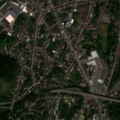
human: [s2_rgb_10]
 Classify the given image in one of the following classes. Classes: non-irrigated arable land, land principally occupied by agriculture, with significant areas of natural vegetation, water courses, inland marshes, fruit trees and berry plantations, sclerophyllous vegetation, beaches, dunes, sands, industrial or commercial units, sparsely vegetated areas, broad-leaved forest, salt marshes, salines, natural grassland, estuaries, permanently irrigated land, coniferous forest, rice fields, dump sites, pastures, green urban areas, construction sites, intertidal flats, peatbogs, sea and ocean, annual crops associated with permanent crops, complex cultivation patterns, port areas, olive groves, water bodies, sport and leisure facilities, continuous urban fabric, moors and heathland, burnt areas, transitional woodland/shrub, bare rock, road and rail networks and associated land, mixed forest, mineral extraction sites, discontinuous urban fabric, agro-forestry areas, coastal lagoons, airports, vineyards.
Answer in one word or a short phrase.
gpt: discontinuous urban fabric, complex cultivation patterns